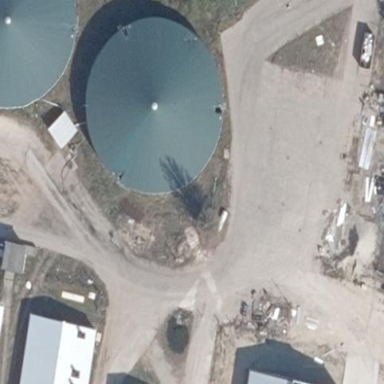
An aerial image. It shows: Storage tank with man-made structure.